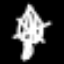
Label: leaf